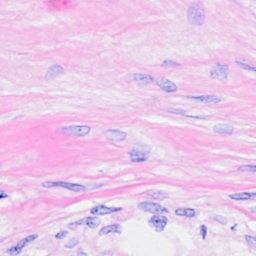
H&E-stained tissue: Breast